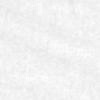
Label: no_change